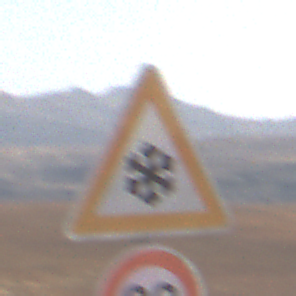
Verkehrszeichen: SchneeOderEisglaette
Zusatzzeichen unten: Geschwindigkeit90
Umgebung: Outdoor, Nature
Tageszeit: Midday
Wetter: PartlyCloudy
Licht: Natural
Jahreszeit: NotSpecified
Kontrast: HighContrast